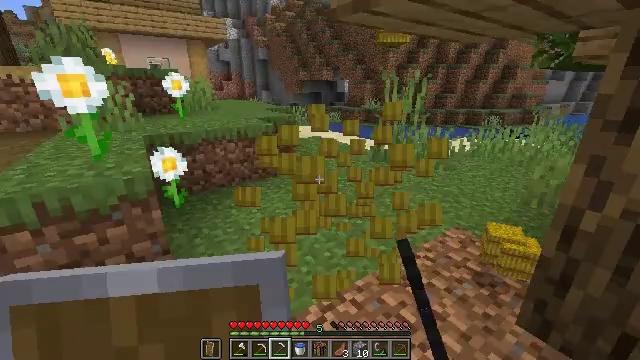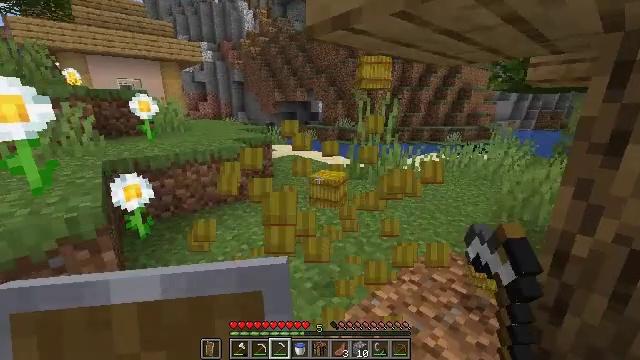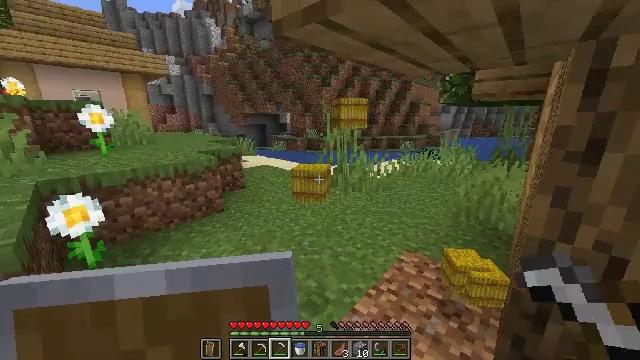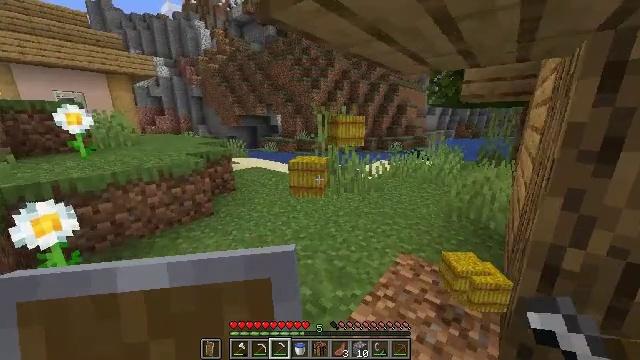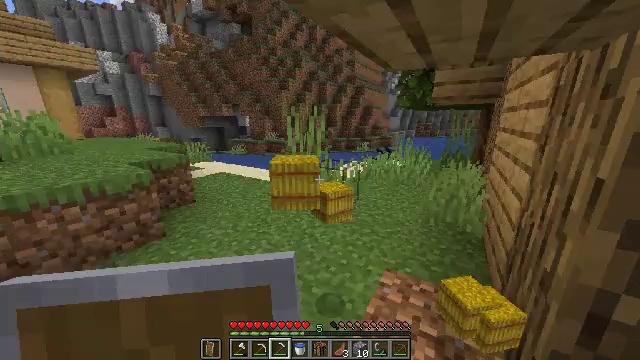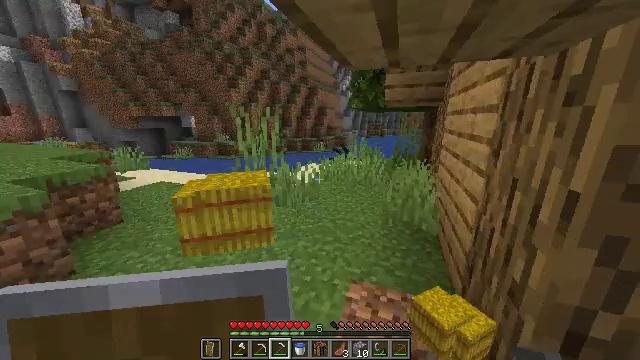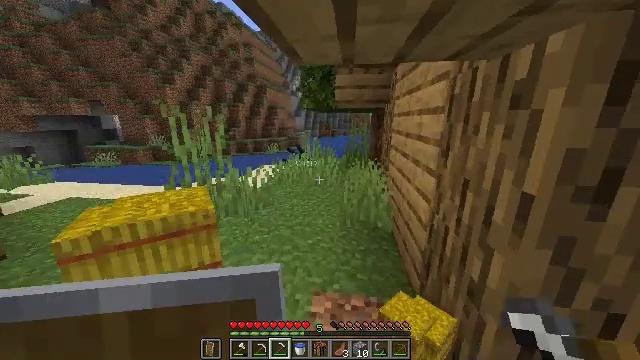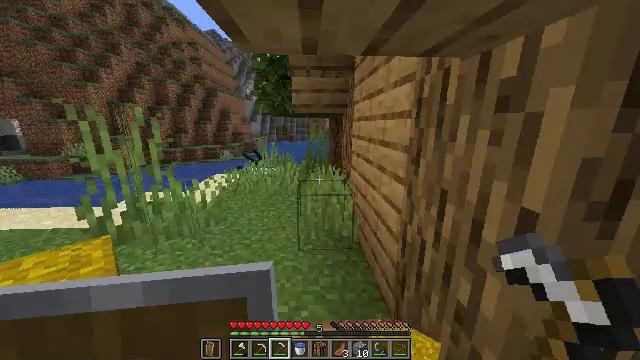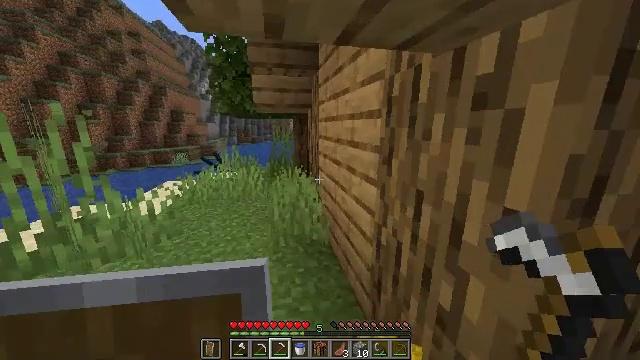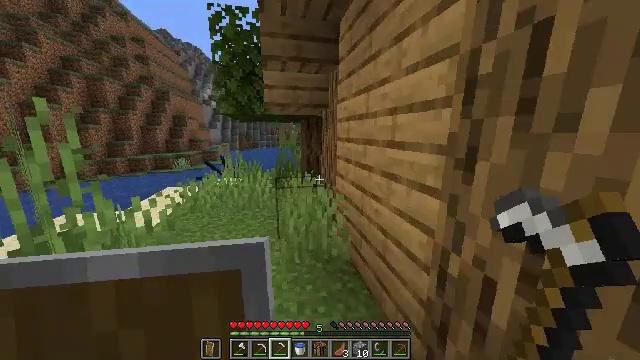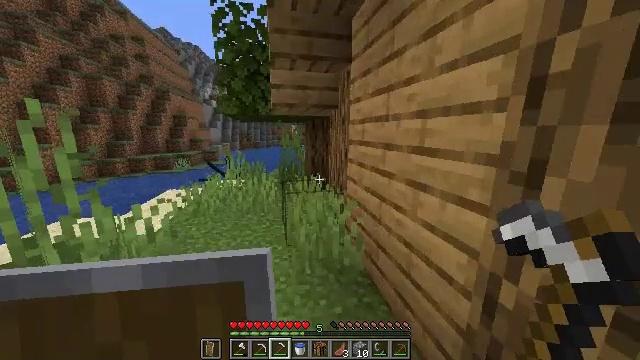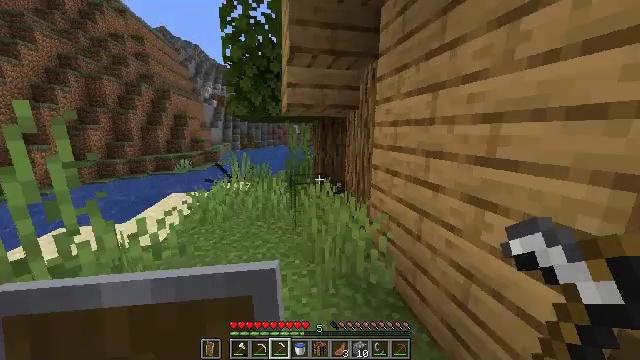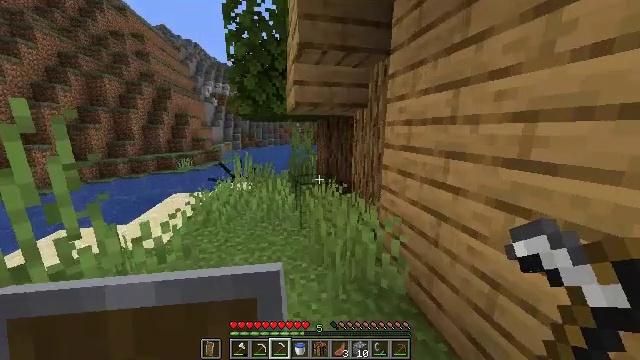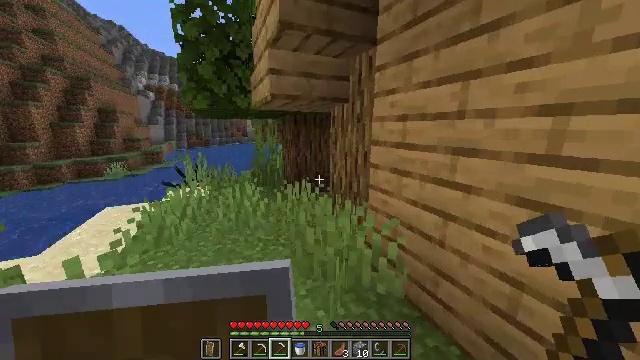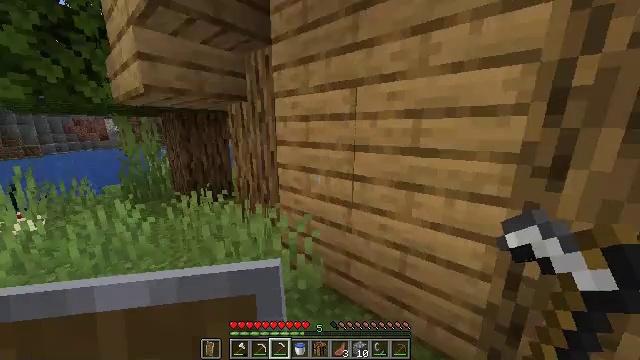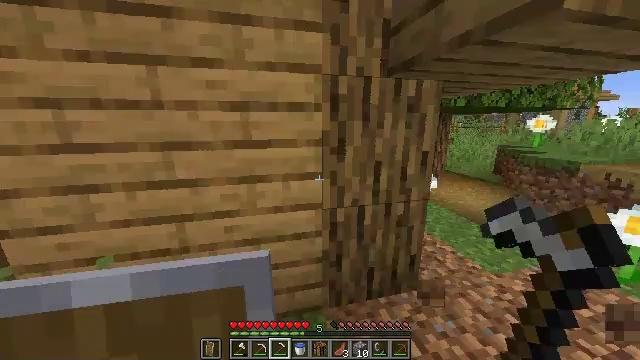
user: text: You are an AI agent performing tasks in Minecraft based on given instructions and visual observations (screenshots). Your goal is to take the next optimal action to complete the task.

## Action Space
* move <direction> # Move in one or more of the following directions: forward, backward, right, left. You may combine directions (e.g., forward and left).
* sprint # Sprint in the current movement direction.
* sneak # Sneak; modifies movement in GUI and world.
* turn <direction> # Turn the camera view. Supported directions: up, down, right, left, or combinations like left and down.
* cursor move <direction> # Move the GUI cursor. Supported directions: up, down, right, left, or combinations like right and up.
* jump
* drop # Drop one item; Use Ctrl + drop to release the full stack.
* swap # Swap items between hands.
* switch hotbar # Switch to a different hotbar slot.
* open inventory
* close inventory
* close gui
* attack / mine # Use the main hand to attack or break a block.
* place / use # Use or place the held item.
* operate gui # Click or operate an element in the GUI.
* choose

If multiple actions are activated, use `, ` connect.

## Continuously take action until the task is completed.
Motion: motion action
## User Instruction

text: Break the grass path to collect materials.
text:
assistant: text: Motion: move forward, sprint, turn right and up
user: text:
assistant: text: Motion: move forward, sprint, turn right and up
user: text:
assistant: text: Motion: move forward, sprint, turn right
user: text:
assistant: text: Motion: move forward, sprint, turn right
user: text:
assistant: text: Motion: move forward, sprint, turn right
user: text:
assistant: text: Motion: move forward, sprint, turn right
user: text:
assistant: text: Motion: move forward, sprint, turn right and up
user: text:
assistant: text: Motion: move forward and move left, sprint, turn right
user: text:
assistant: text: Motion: move forward and move left, sprint, turn up
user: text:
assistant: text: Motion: move forward and move left, sprint
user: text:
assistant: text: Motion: move forward and move left, sprint
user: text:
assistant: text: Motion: move forward and move left, sprint
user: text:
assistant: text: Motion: move forward and move left, sprint, turn right
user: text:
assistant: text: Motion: move forward and move left, sprint, turn right
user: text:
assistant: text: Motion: move forward and move left, sprint, turn right
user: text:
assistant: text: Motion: move forward, sprint, turn right and down
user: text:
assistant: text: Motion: move forward and move right, sprint, turn right
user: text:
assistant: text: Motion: move forward and move right, sprint, turn right
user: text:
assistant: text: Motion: move forward and move right, sprint, turn right
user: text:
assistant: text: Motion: move forward and move right, sprint, turn right
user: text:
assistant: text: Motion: move forward and move right, sprint
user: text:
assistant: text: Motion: move forward and move right, sprint, turn left
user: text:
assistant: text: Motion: move forward and move right, sprint, turn left
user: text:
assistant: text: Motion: move forward and move right, sprint, turn left
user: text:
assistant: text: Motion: move forward and move right, sprint, turn left and up
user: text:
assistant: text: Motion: move forward and move right, sprint, turn left
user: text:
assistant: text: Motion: move forward, sprint
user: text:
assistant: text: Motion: move forward and move right, sprint
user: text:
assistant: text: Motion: move forward and move right, sprint
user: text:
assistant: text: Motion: move forward and move right, sprint, turn left and up